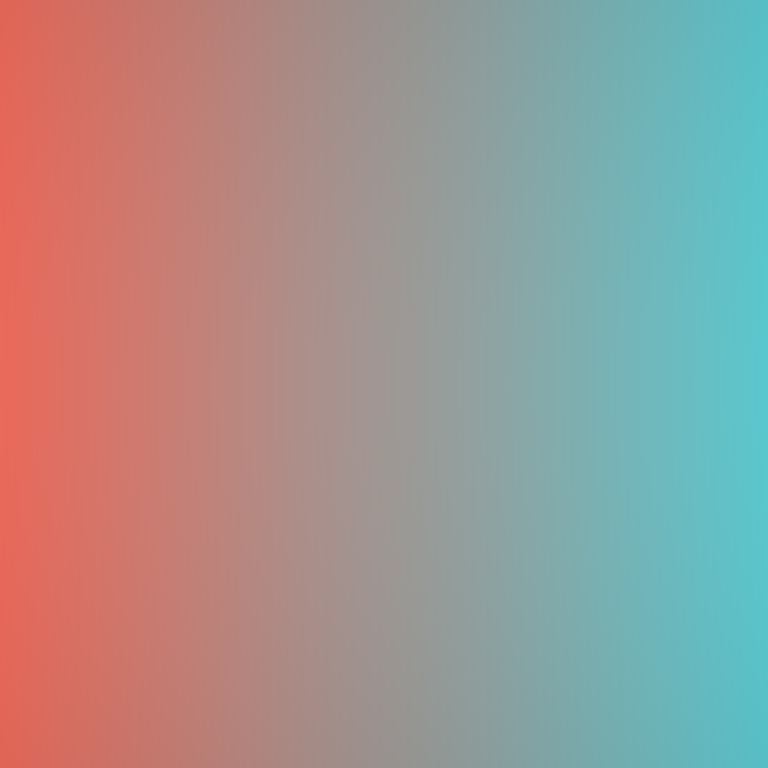
Abstract light effect, smooth gradient from warm red to cool cyan, calm atmosphere, soft glow, no room, no furniture, no objects.